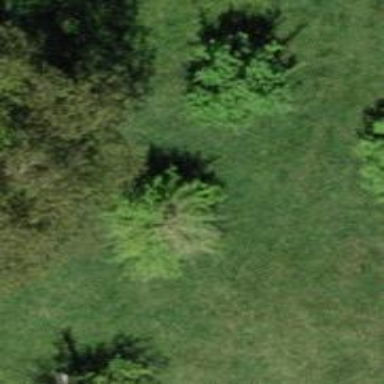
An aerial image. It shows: Broadleaved tree with lush leaves.